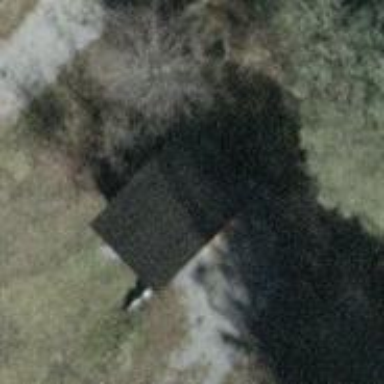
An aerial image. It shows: Hut.